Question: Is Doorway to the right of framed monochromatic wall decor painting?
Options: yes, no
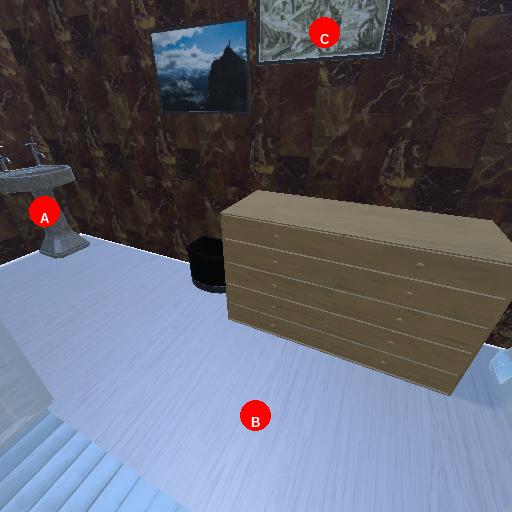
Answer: yes